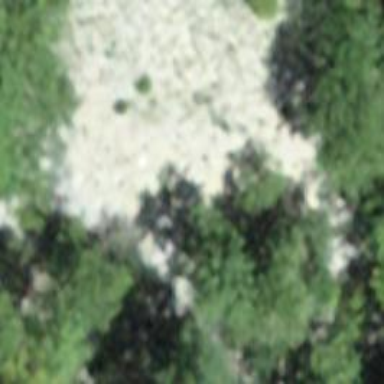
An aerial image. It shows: Natural cliff.